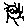
Label: sun